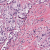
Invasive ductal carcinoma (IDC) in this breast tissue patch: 1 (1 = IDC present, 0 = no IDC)